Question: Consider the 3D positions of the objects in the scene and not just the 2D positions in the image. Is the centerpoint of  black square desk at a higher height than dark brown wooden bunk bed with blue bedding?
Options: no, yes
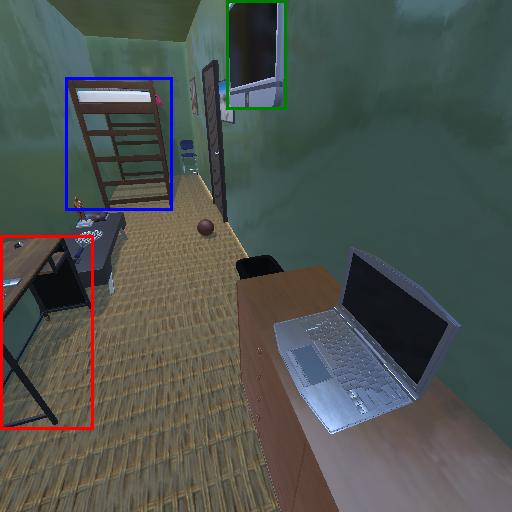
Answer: no